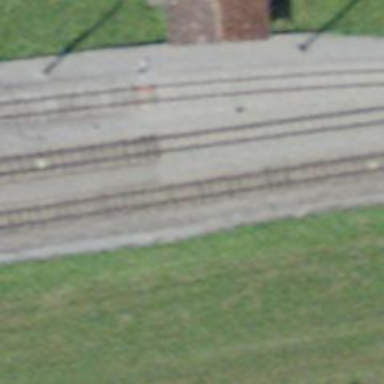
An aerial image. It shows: Narrow-gauge railway siding with electrified contact lines.